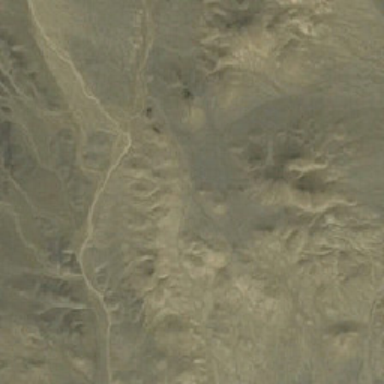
Zigzag road through alternating yellow and black desert .